Question: Here is the scenario, I am getting the result-set from the following code and i am running the following below query after getting the result from cfdump, but it shows empty second dump, do not why?
can anyone check what is wrong:
'''
<cfif StructKeyExists(URL,'submitsearch') AND URL.submitsearch neq ''>
<cfset answers = initial.getSearchResults('#URL#')>
<cfset flag = 'yes'>
</cfif>
<cfchart format="png" scalefrom="0" scaleto="#answers.recordcount#" show3d="Yes">
<cfchartseries type="bar" serieslabel="Support Tickets" seriescolor="##009933">
<cfdump var="#answers#">
<cfoutput query="answers">
<cfquery dbtype="query" name="myString">
SELECT count(*) as strvalue
FROM answers
WHERE status = "#trim(answers.status)#"
</cfquery>
<cfchartdata item="#Status#" value="#myString.strvalue#">
</cfoutput>
<cfdump var="#myString#">
</cfchartseries>
</cfchart>
'''
This is howing an issue, it does not anything: do not know why:
'<cfdump var="#myString#">'
Screenshot below

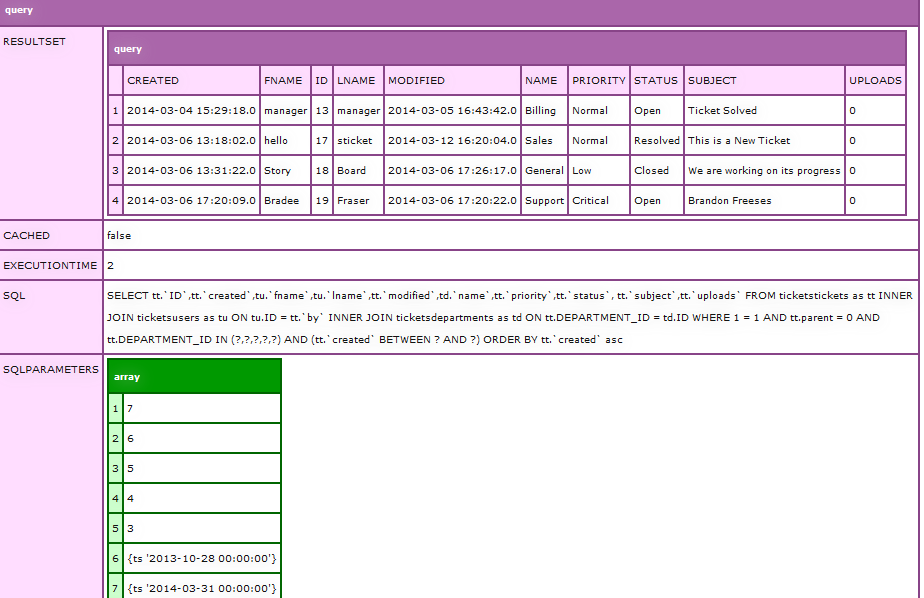
Answer: Based on the screenshot provided, the following is suggested
'''
<cfif StructKeyExists(URL,'submitsearch') AND URL.submitsearch neq ''>
<cfset answers = initial.getSearchResults(URL)>
<cfset flag = 'yes'>
</cfif>
<cfquery dbtype="query" name="qrySummary">
SELECT status, count(status) as strvalue
FROM answers
GROUP BY status
ORDER BY status
</cfquery>
<cfdump var="#qrySummary#">
<cfchart format="png" scalefrom="0" scaleto="#answers.recordcount#" show3d="Yes">
<cfchartseries type="bar" serieslabel="Support Tickets" seriescolor="##009933">
<cfoutput query="qrySummary">
<cfchartdata item="#Status#" value="#strvalue#">
</cfoutput>
</cfchartseries>
</cfchart>
'''
Also see
Query of query support for aggregate functions
<URL>